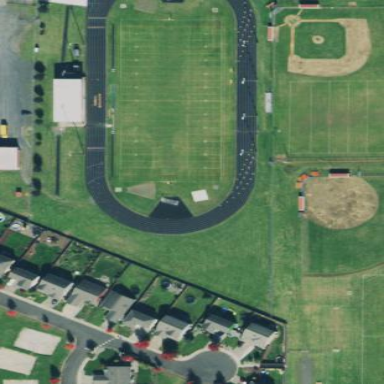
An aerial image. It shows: American football pitch for leisure and sport activities.